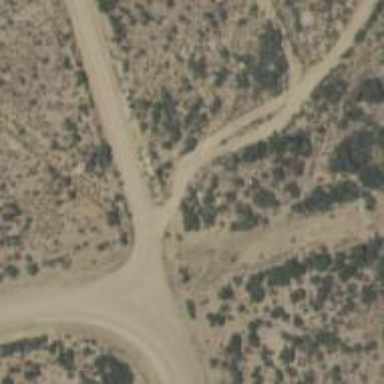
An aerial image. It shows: Simple road.